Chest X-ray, PA view. Patient: 42 years old, sex F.
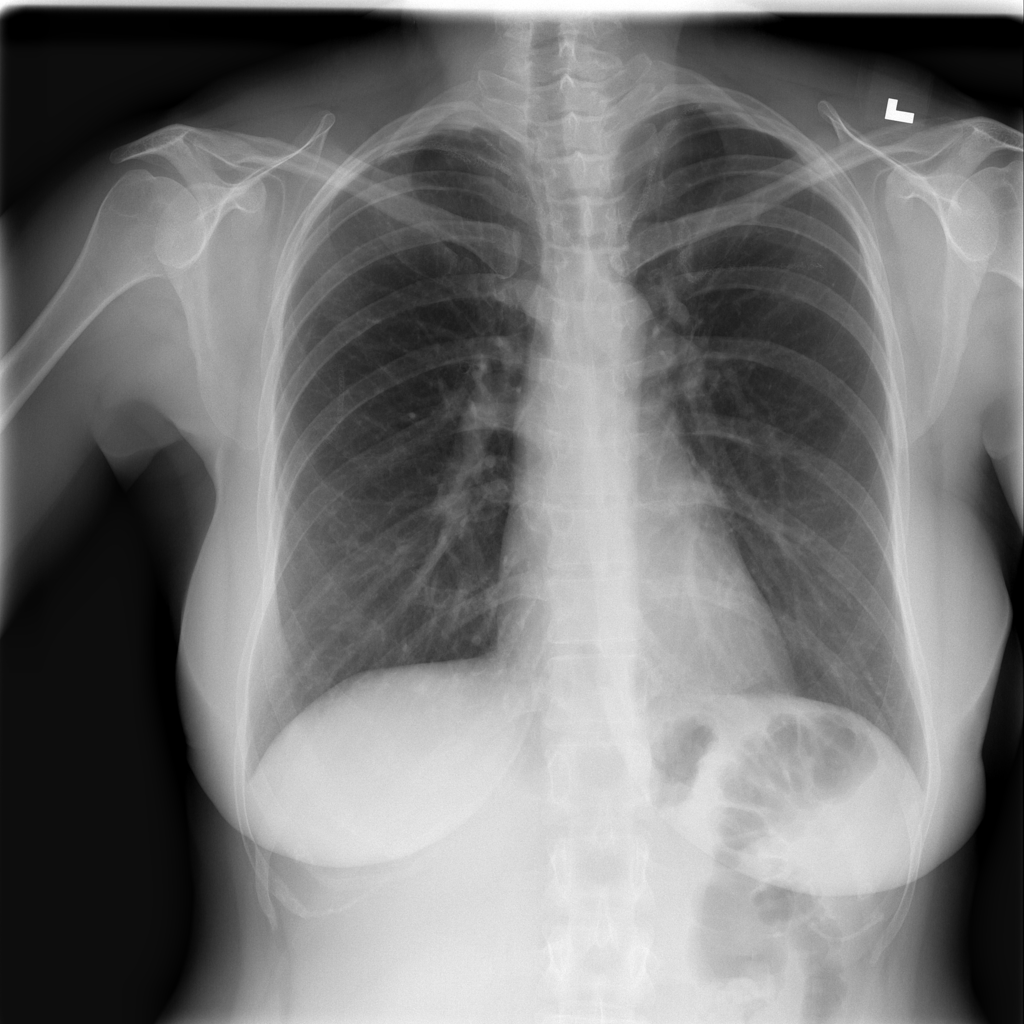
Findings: No Finding